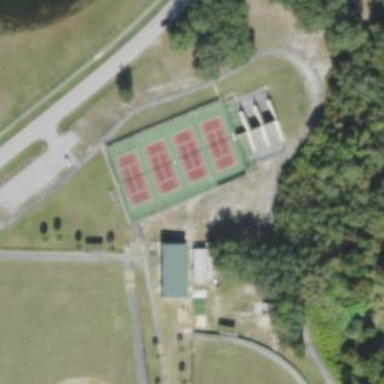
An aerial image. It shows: Tennis court on pitch.